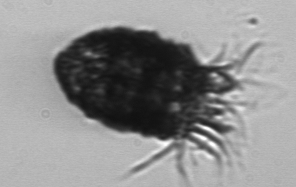
Label: Stenosemella_pacifica